Question: Since this morning I cannot run any web application in Visual Studio 2010 or 2012, getting the following error:

No break points are being hit in the Global.asax. I thought there's some issue with dll's I'm referencing so I tried creating a clean new web forms and MVC-4 applications using both 2010 & 2012 but still getting the same error
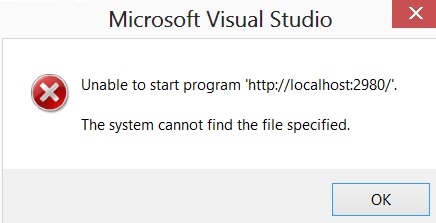
Answer: Seems like there's a problem with Internet Explorer(I'm using version 10) If i run the site in Chrome or Firefox it works fine